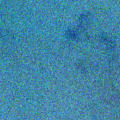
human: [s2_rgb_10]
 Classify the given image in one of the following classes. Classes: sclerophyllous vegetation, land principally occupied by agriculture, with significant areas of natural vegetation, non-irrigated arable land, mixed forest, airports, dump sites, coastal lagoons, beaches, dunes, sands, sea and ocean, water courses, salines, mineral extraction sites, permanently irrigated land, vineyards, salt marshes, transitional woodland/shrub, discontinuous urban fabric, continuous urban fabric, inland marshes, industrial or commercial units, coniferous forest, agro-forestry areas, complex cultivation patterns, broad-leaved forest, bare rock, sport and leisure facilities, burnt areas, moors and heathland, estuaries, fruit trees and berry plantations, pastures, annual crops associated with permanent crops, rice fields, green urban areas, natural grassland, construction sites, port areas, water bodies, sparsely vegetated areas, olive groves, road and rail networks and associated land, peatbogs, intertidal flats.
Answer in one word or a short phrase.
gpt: sea and ocean